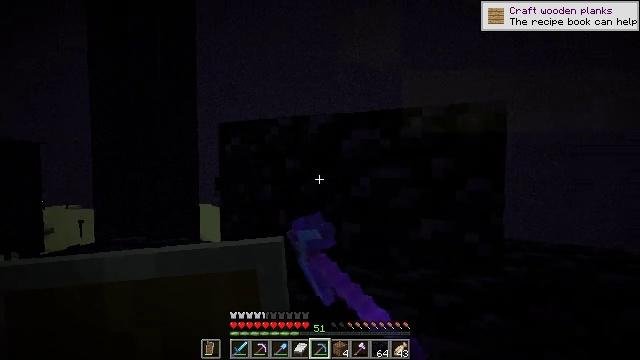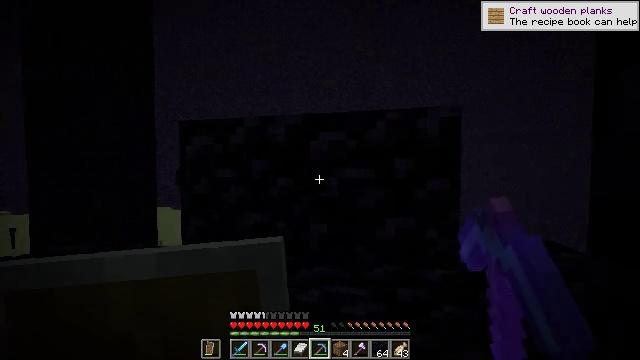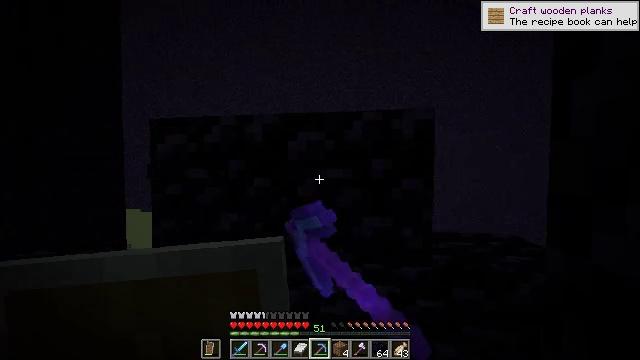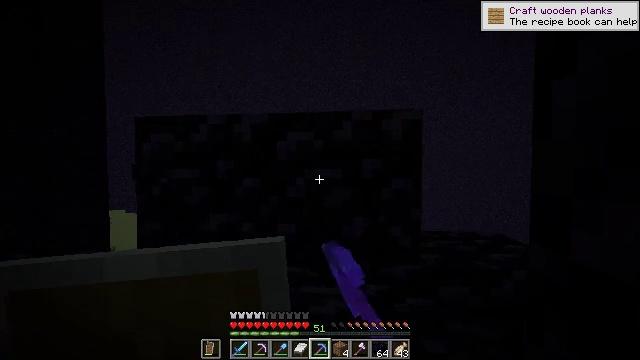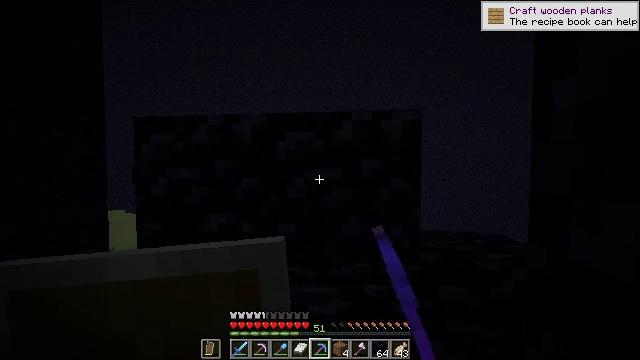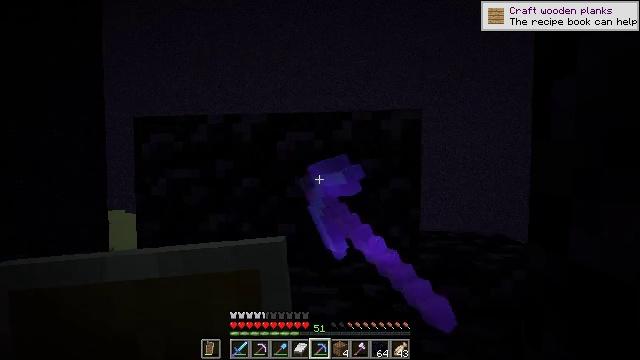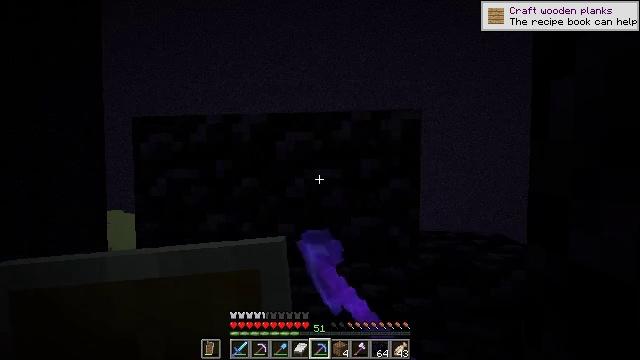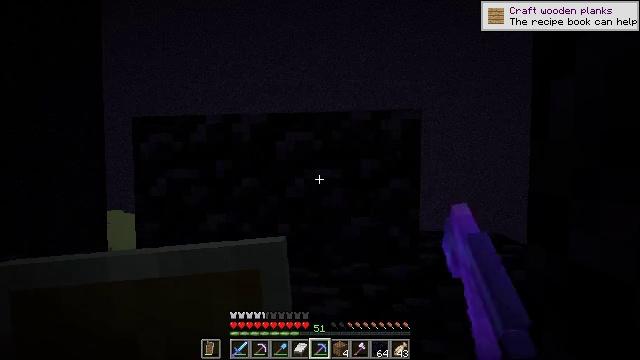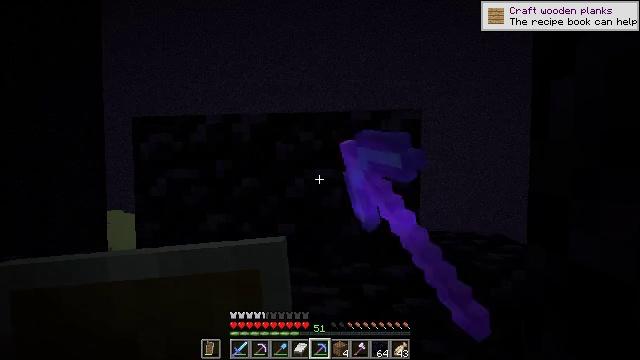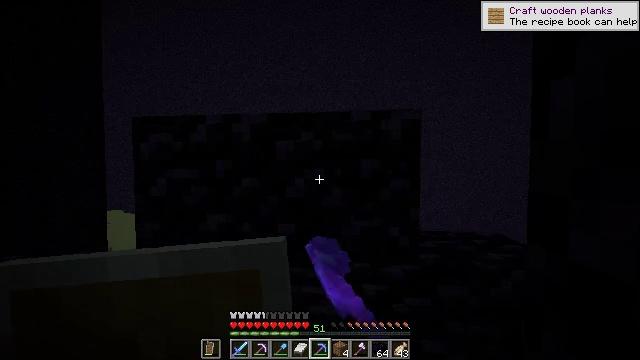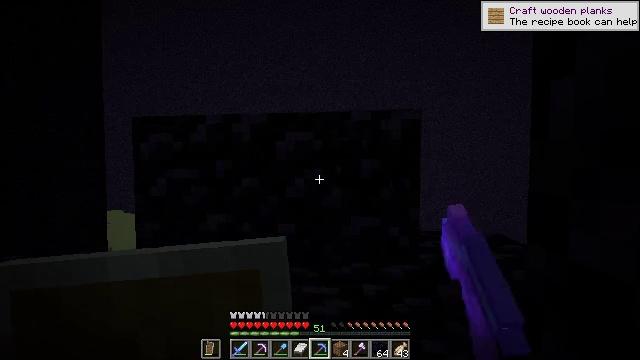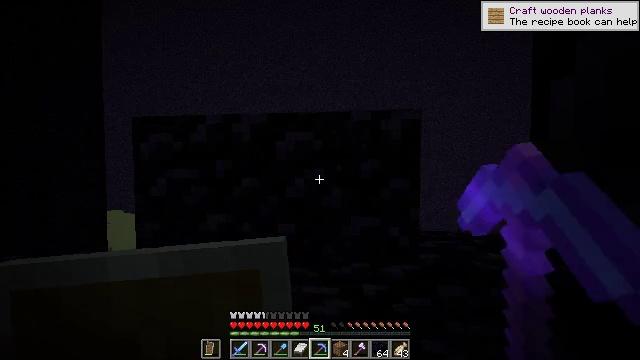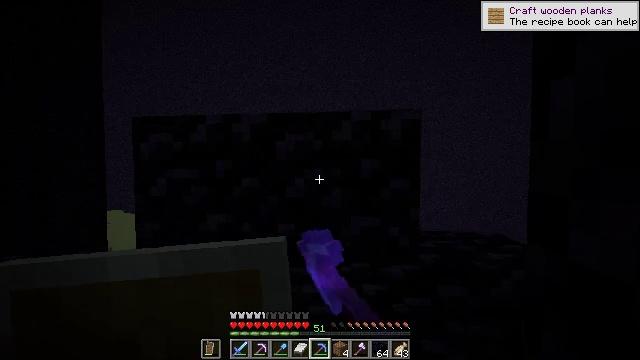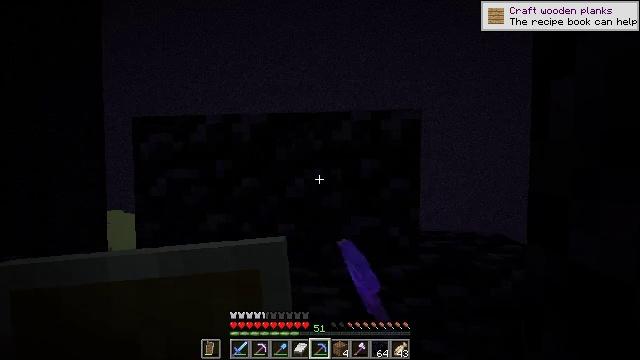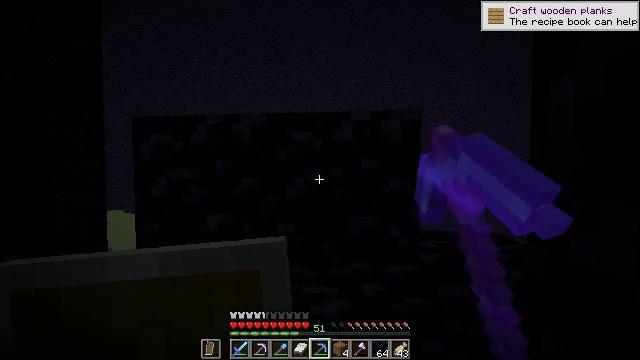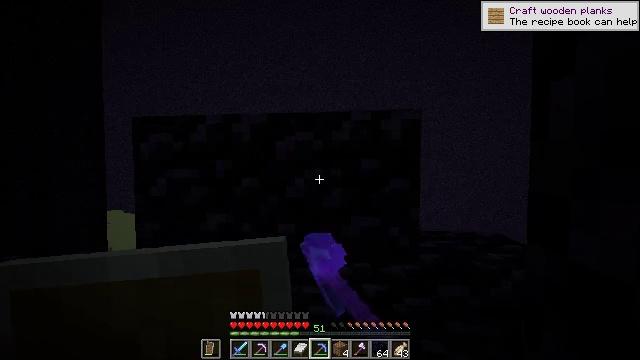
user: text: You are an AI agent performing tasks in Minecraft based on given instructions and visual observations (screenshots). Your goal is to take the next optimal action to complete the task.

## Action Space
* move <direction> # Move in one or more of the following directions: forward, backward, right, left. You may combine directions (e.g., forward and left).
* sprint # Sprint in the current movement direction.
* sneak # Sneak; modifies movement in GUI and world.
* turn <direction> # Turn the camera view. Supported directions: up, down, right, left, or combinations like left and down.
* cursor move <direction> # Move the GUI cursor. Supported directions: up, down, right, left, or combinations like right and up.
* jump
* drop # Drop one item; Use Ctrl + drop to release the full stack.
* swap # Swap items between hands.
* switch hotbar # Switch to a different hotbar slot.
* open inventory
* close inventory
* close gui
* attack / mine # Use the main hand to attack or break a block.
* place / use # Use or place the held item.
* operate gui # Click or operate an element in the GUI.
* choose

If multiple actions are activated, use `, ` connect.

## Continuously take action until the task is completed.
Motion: motion action
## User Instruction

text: Mine the obsidian block.
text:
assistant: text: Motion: turn right, attack / mine
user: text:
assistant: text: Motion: turn right, attack / mine
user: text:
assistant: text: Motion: turn right, attack / mine
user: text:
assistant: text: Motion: attack / mine
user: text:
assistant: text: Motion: attack / mine
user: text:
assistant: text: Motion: attack / mine
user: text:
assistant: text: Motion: attack / mine
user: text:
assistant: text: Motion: attack / mine
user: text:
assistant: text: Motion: attack / mine
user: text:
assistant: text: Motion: attack / mine
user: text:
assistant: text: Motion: attack / mine
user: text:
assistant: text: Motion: attack / mine
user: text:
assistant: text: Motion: attack / mine
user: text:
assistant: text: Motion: attack / mine
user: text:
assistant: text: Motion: attack / mine
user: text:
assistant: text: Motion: attack / mine
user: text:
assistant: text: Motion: attack / mine
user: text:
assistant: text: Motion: turn left, attack / mine
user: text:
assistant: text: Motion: turn left, attack / mine
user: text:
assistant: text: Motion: attack / mine
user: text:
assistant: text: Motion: attack / mine
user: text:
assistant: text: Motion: attack / mine
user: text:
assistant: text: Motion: attack / mine
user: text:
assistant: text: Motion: attack / mine
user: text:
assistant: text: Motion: attack / mine
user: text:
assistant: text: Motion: attack / mine
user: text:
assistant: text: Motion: attack / mine
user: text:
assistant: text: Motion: attack / mine
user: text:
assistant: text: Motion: attack / mine
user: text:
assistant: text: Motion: attack / mine